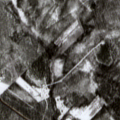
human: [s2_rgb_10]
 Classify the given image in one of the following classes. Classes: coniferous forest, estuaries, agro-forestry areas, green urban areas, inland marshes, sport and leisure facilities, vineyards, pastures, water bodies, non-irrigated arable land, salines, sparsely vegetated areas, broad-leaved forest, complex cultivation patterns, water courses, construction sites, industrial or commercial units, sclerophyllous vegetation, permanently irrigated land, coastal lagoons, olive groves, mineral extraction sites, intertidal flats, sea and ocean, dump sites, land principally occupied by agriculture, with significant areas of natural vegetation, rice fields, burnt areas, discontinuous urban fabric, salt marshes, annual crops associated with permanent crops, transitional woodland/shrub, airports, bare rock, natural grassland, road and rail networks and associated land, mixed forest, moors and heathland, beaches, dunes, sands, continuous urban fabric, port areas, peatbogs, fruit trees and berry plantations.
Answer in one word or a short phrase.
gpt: land principally occupied by agriculture, with significant areas of natural vegetation, coniferous forest, mixed forest, transitional woodland/shrub